Lunar surface albedo tile
Center latitude: -41.821
Center longitude: -17.357
Resolution (meters per pixel, mean): 129.74
Tile area (km^2): 16980.56
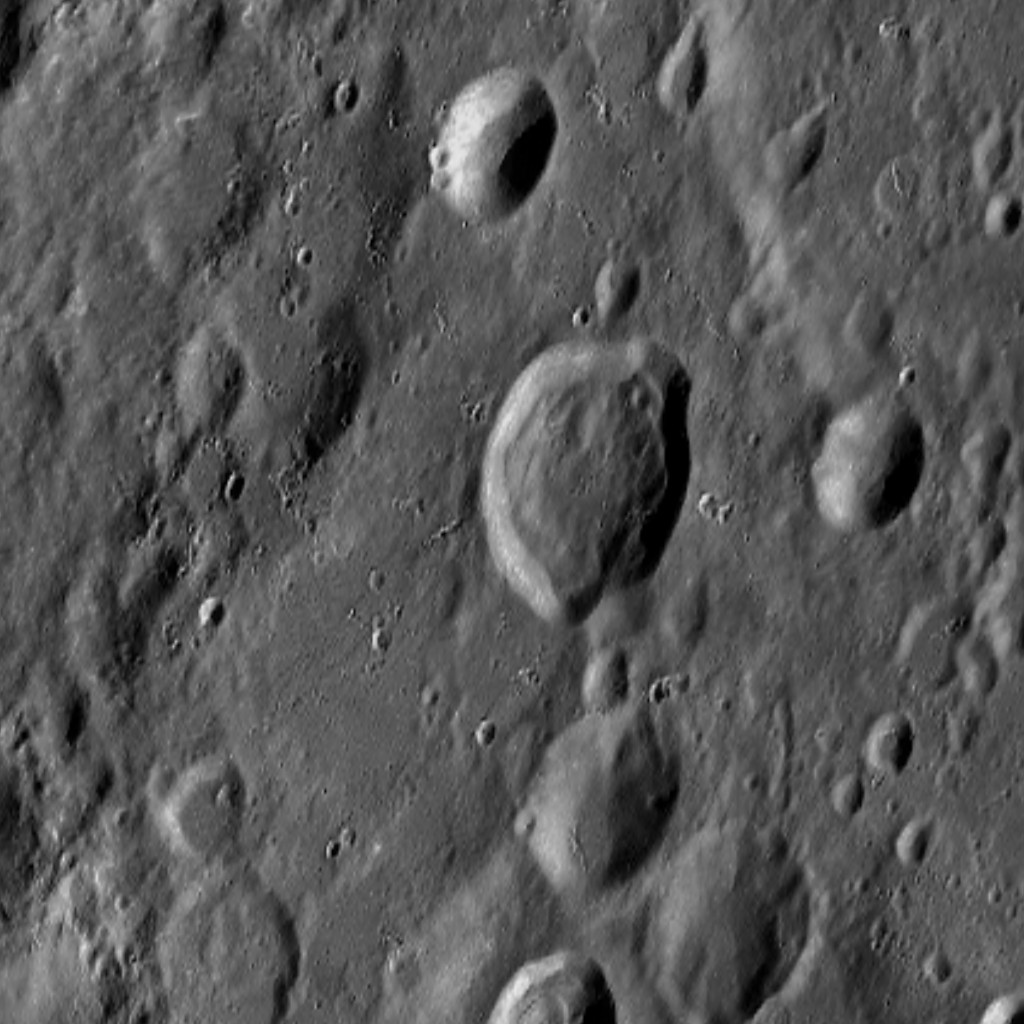